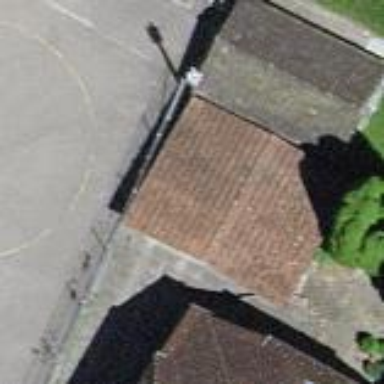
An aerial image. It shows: Garage.